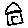
Label: house